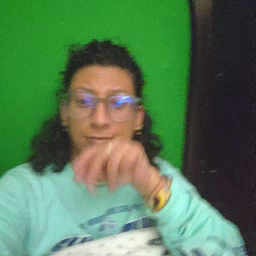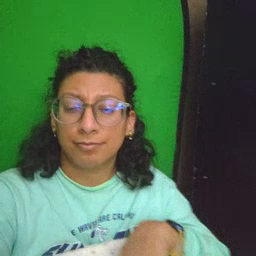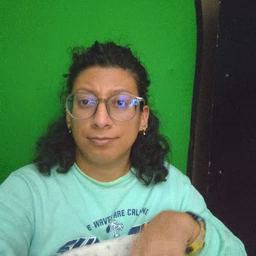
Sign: person